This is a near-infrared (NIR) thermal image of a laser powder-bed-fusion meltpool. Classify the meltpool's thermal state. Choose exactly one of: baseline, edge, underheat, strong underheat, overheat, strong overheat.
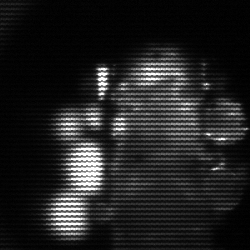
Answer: strong underheat